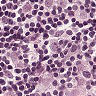
Metastatic tissue present: yes